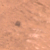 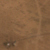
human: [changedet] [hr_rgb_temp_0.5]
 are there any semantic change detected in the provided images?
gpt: A small green area has been realized.